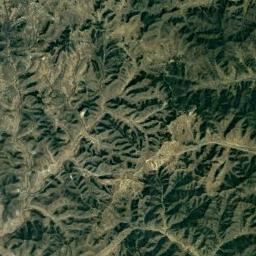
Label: mountain